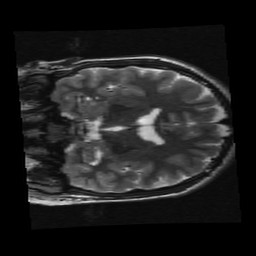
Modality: T2w
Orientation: coronal
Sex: male
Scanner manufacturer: ge
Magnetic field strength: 3 T
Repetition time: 5 s
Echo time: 0.101 s